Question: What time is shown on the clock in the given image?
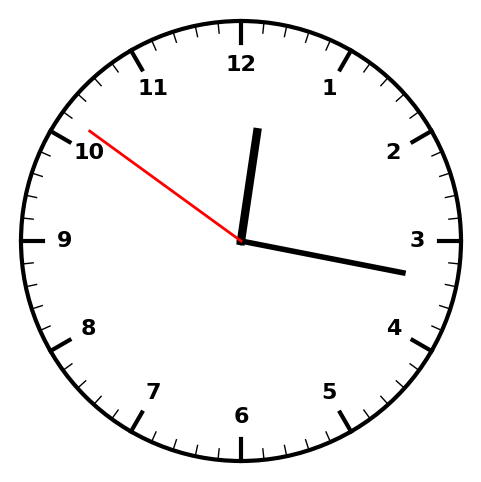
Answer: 12:16:51